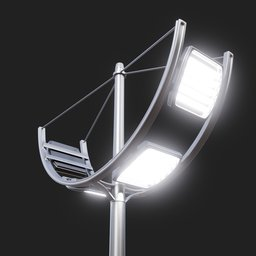
Label: lighting